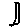
Label: moon